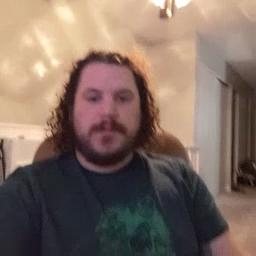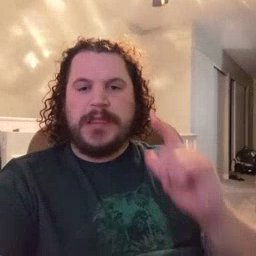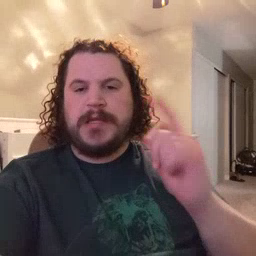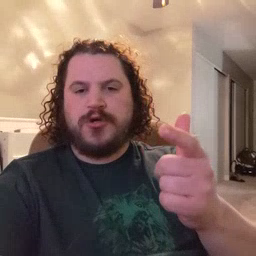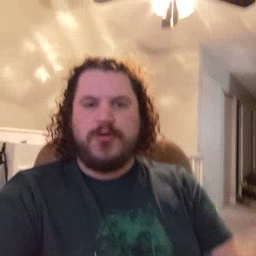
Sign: later